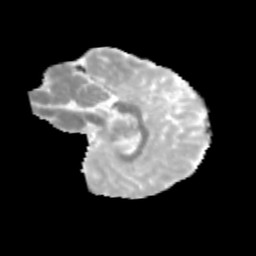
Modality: MD
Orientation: sagittal
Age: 13
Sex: female
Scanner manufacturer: siemens
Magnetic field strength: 3 T
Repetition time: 3.8 s
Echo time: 0.07 s